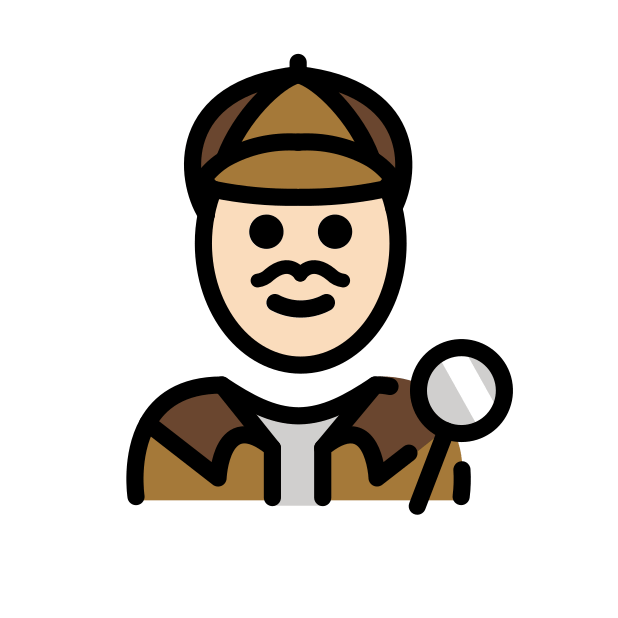
man detective: light skin tone